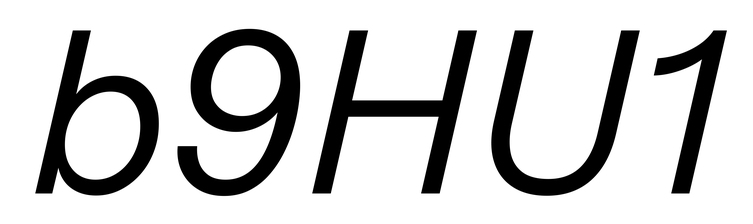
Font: InstrumentSans-Italic_Italic